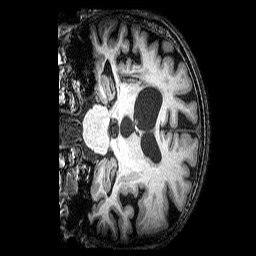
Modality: T1w
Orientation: coronal
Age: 80
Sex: female
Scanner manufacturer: siemens
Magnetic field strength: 3 T
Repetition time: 2.25 s
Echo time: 0.00452 s